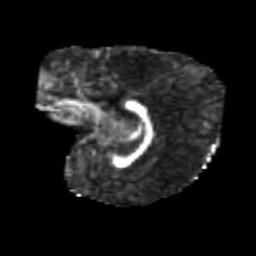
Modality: FA
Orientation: sagittal
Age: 6
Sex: male
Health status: healthy